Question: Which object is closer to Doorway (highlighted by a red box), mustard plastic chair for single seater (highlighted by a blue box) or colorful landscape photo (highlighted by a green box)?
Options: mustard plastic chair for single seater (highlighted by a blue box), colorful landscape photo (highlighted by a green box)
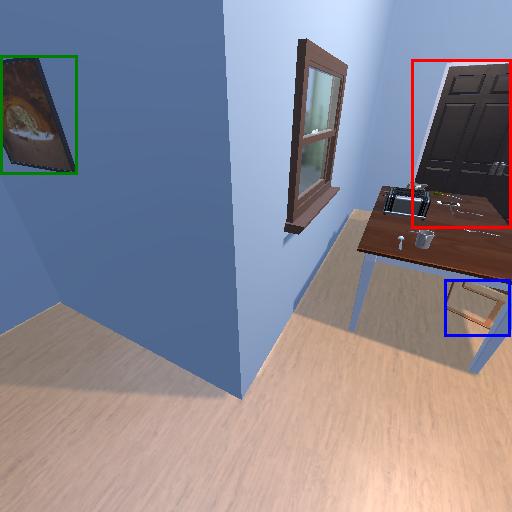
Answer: mustard plastic chair for single seater (highlighted by a blue box)